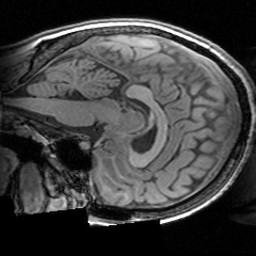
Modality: T1w
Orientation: sagittal
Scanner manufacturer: siemens
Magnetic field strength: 3 T
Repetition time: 1.63 s
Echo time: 0.00311 s